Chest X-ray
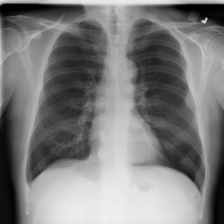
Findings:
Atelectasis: negative
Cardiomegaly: negative
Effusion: negative
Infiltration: negative
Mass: negative
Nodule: negative
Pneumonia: negative
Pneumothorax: negative
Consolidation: negative
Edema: negative
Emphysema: negative
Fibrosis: negative
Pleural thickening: negative
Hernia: negative